Question: Here is what my navbar looks like...

I can't get the bell to sit just to the left of the profile picture....
Here is my HTML:
'''
<header>
<div class="navbar-top">
<div class="navbar-container">
<h1 class="navbar-heading pull-left">
<a class="tributr-logo" href="{{pathFor 'stream'}}">Tributr </a><small class="tributr-logo">(Private Beta)</small>
</h1>
<div class="navbar-heading pull-right">
<a style="color: #FFFFFF"><i class="fa fa-bell fa-2x"></i></a>
<div class="dropdown-toggle" type="button" data-toggle="dropdown">
<img class="navbar-photo" src="{{currentUser.profile.avatarURL}}" />
{{currentUser.profile.firstName}} {{currentUser.profile.lastName}}
<div class="settings pull-right"><i class="fa fa-sort-asc fa-2x"></i></div>
</div>
<ul class="dropdown-menu col-md-2">
<li><a href="{{pathFor 'profile'}}">Settings</a></li>
<li><a data-action="logout">Logout</a></li>
</ul>
</div>
</div>
</div>
</header>
'''
Here is my CSS:
'''
/* Nav Bar */
.navbar-top {
height: 64px;
background-color: #772A75;
position:fixed;
width: 100%;
min-height: 64px;
top: 0;
left: 0;
z-index:1000;
box-shadow: 0px 2px 10px #888888;
}
.navbar-container {
padding: 0 20px;
color: #FFFFFF;
}
.navbar-heading {
margin-top: 10px;
}
.tributr-logo {
color: #FFFFFF;
}
.tributr-logo:hover {
color: #FFFFFF;
text-decoration: none;
}
/* Right side of navbar */
.navbar-photo {
border-style: solid;
border-width: 1px;
border-color: #DEE2EC;
border-radius: 100px;
height: 45px;
width: 45px;
margin-right: 10px;
}
.settings {
margin-top: -42px;
margin-left: 30px;
}
/* Drop down menus */
#app .dropdown-menu {
background-color: #772A75;
}
.dropdown-menu li {
padding: 10px;
}
#app .dropdown-menu > li > a {
color: #FFFFFF;
}
'''
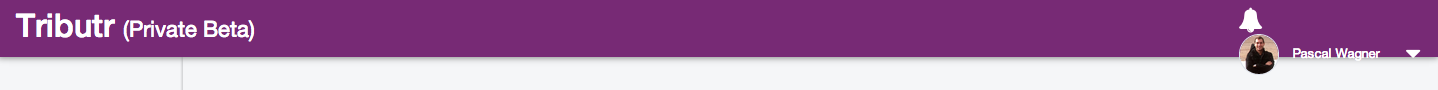
Answer: It's a bit hard to tell without a jsfiddle or gist set up to take a look, but there are a few things you can likely do to have the bell image and avatar align. As Summea mentions above, you can try adding a 'float' property to the bell.
Another likely option is setting 'display: inline-block;' on your 'dropdown-toggle' '<div>'. Because the bell is an image/icon and has a default property of 'inline-block', that should help them align.
Tiny suggestion: replace '<i>' with '' elements. I'd also recommend throwing the code onto a gist/fiddle - other people may be able to provide better answers than mine that way. :)